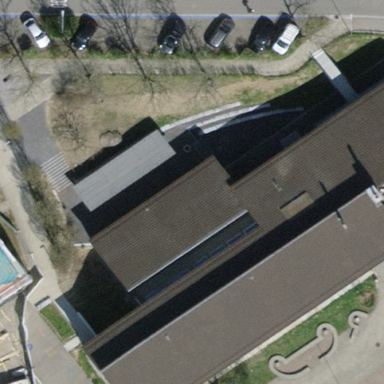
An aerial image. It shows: School building.